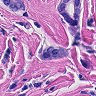
Metastatic tissue present: yes